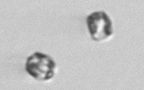
Label: Thalassiosira_sp_aff_mala